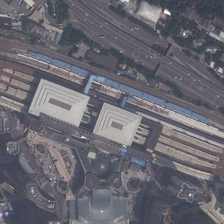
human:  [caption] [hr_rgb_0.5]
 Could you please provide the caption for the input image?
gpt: the railway station is magnificent and it stands in front of bustling area .

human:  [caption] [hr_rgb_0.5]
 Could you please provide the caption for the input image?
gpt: the railway station is magnificent and it stands in front of bustling area .

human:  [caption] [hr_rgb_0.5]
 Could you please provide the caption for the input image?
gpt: many buildings are in two sides of a railway station .

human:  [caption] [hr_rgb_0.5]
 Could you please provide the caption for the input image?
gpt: many buildings are in two sides of a railway station .

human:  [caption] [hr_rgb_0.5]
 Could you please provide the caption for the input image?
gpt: many buildings are in two sides of a railway station .